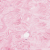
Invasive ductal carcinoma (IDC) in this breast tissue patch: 0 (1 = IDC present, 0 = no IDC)